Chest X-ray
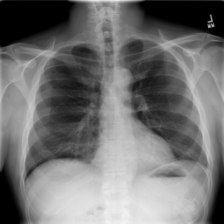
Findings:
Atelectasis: negative
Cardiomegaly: negative
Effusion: negative
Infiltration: negative
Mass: negative
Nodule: positive
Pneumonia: negative
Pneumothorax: negative
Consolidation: negative
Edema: negative
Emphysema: negative
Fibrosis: negative
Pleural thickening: negative
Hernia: negative